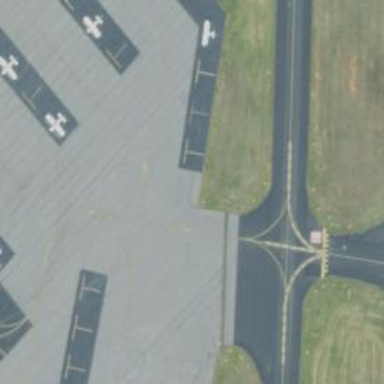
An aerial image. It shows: View of taxiway at the airport.